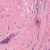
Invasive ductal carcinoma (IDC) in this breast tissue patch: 0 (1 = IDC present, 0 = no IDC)